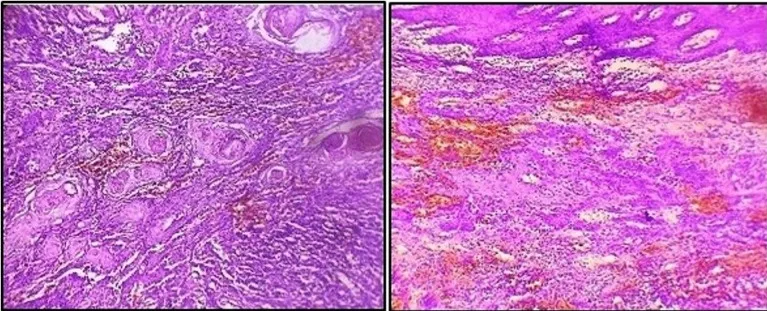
Photomicrograph showing squamous cell carcinoma features.
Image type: pathology (h&e)